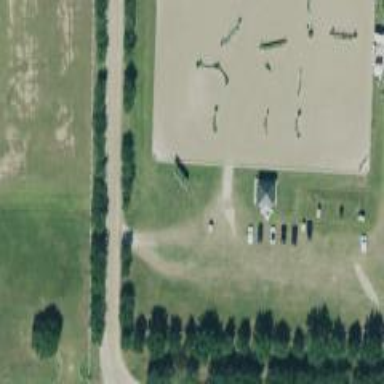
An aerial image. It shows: Building located in area designated for horse riding leisure land.